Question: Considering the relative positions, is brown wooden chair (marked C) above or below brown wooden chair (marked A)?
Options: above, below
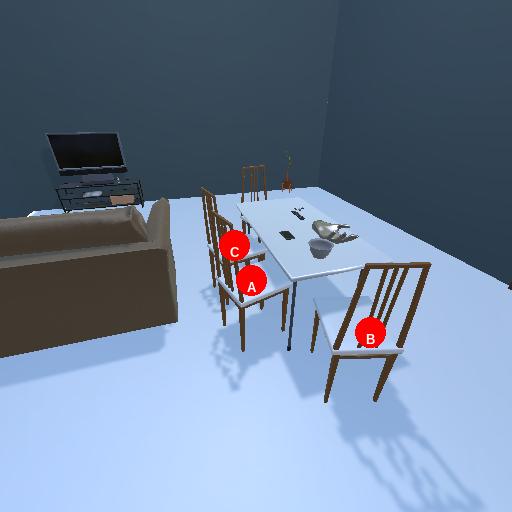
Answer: above